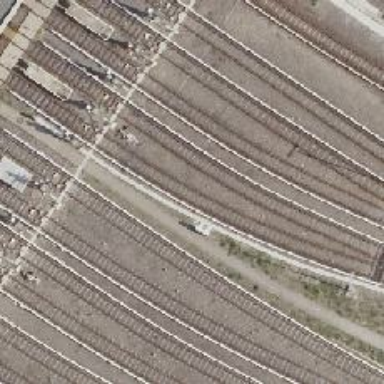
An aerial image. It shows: Yard with bottom electrified rail.